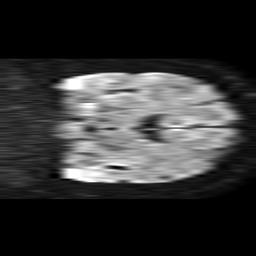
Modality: TRACE
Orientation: coronal
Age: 46
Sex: female
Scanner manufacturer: philips
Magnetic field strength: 1.5 T
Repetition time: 4.6 s
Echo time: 0.09059 s